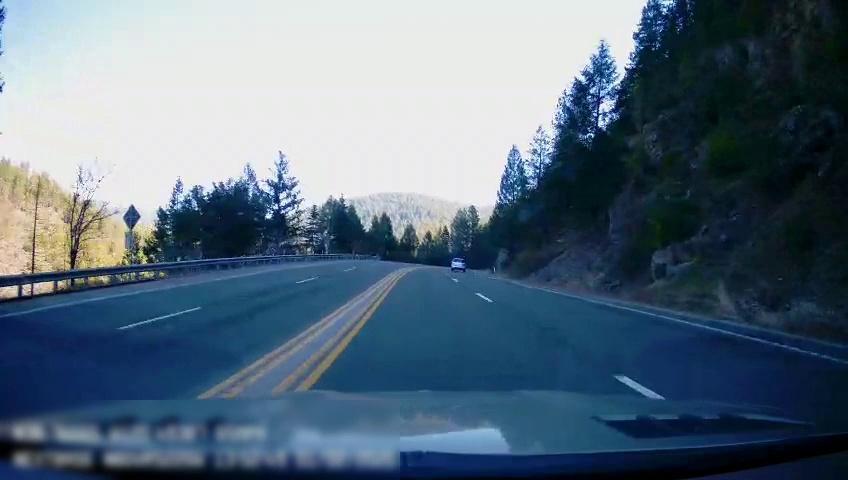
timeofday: Day
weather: Sunny
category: Drivable Space
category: Vehicles | SUV
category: Lanes | Current Lane
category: Lanes | Alternate Lane
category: Lanes | Current Lane
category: Lanes | Alternate Lane
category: Lanes | Opposite Lane
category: Lanes | Opposite Lane
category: Lanes | Opposite Lane
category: Lanes | Opposite Lane